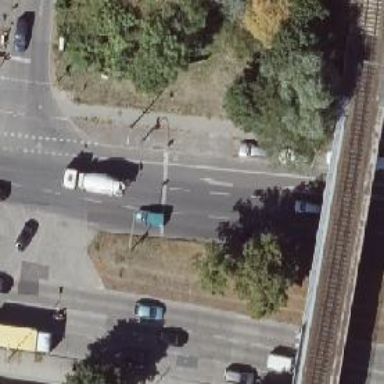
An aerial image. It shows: Road with traffic signals.